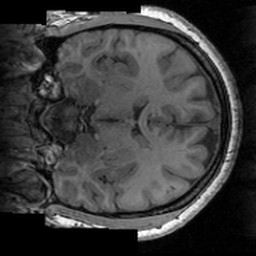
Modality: T1w
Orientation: coronal
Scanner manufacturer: siemens
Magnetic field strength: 3 T
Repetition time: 1.63 s
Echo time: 0.00311 s